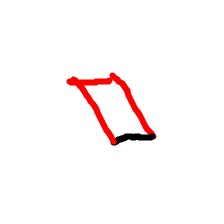
Shape: parallelogram